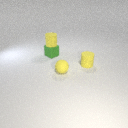
small green rubber cube behind small yellow rubber cylinder